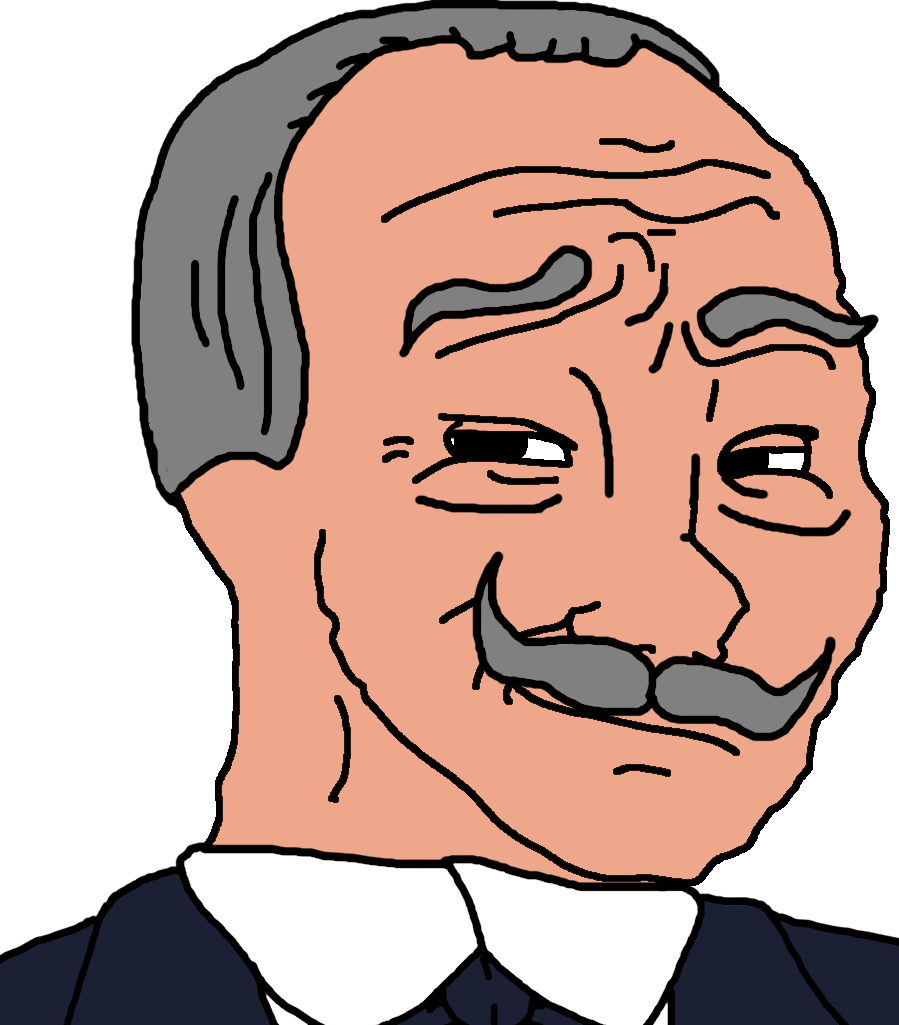
Label: 5_Smugjak